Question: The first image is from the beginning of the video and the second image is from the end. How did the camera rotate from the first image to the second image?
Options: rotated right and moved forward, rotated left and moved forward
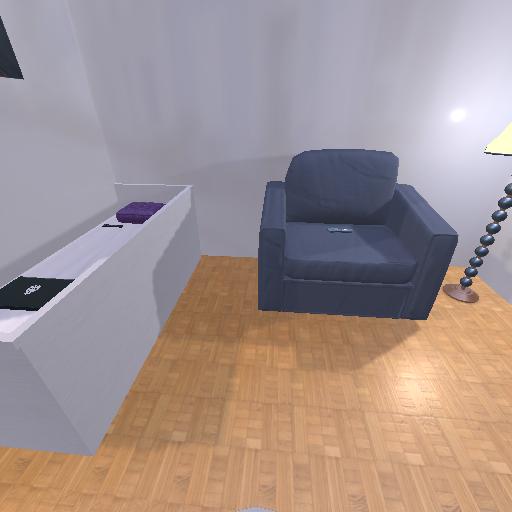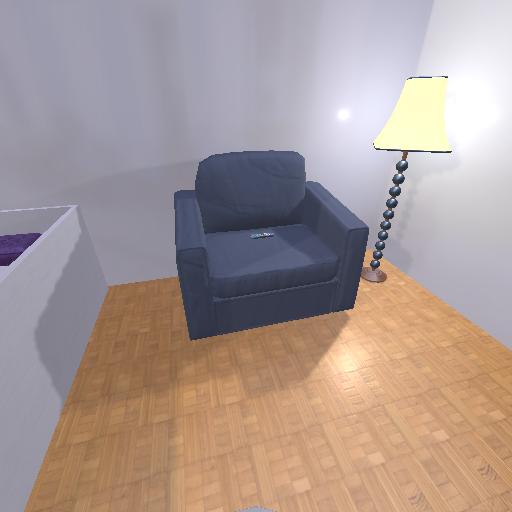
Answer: rotated right and moved forward